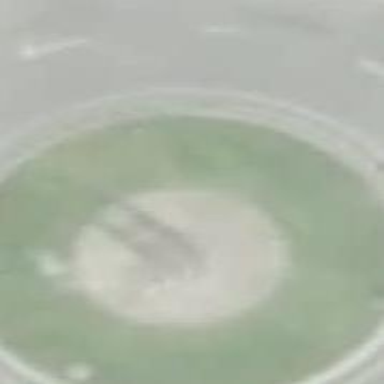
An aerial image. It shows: Roundabout on residential road with asphalt surface.